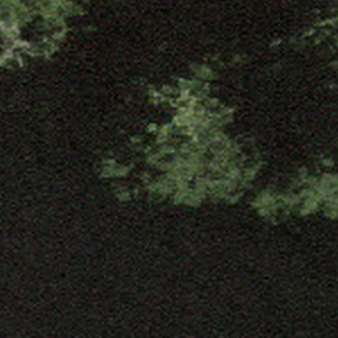
Label: other